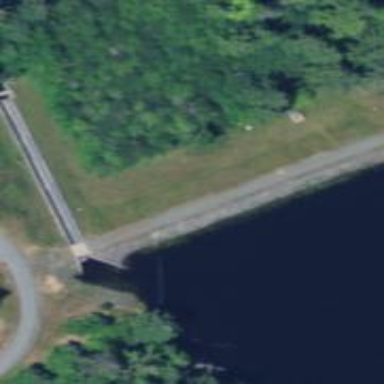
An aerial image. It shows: Dam across waterway.